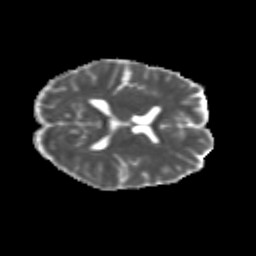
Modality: MD
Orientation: axial
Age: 19
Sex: female
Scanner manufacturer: siemens
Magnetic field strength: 3 T
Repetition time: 3.5 s
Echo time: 0.113 s